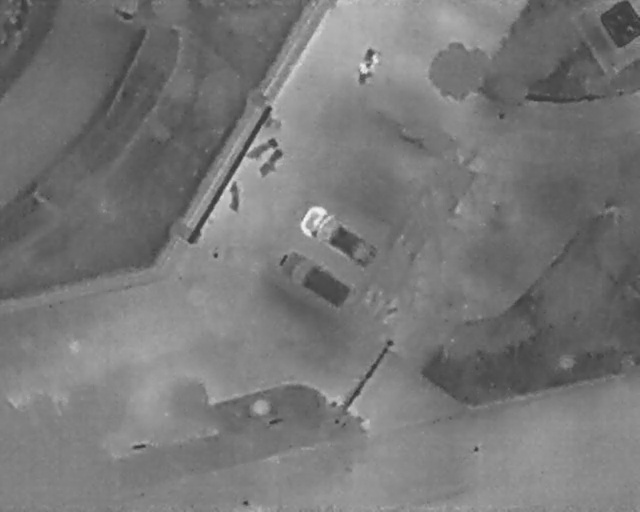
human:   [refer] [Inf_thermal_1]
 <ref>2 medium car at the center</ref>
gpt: <box>[[50, 37, 55, 54, 30], [46, 46, 52, 62, 30]]</box>